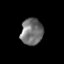
Tissue: prostate
Cell type: T cells
Senescence score: 0.3559
Nuclear area (px): 572
Mean DAPI intensity: 115.767